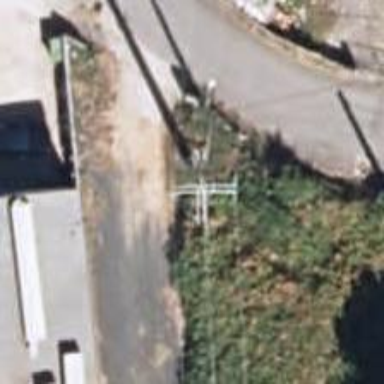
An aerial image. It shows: Minor power line with three cables.